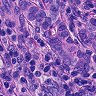
Metastatic tissue present: yes